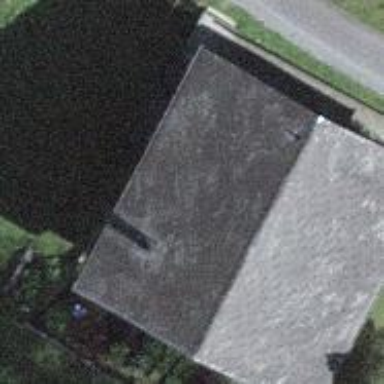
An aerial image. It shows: Simple and straightforward house.